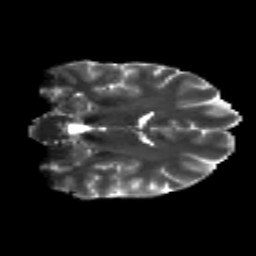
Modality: T2w
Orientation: coronal
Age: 29
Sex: male
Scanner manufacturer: siemens
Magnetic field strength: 3 T
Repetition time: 8.8 s
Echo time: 0.085 s